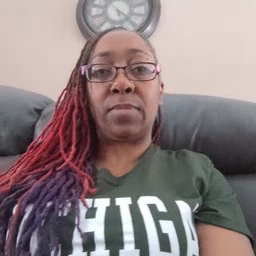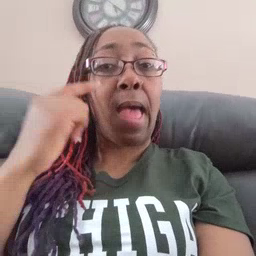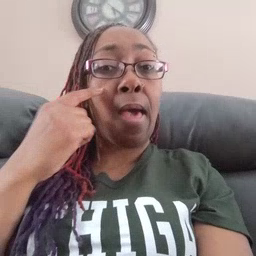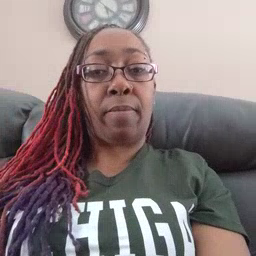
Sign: eye